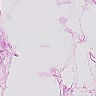
Metastatic tissue present: no